Interaction volume radius: 5 \u00c5
Interaction volume height: 10 \u00c5
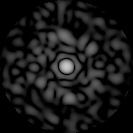
Disorder parameter: 0.7835